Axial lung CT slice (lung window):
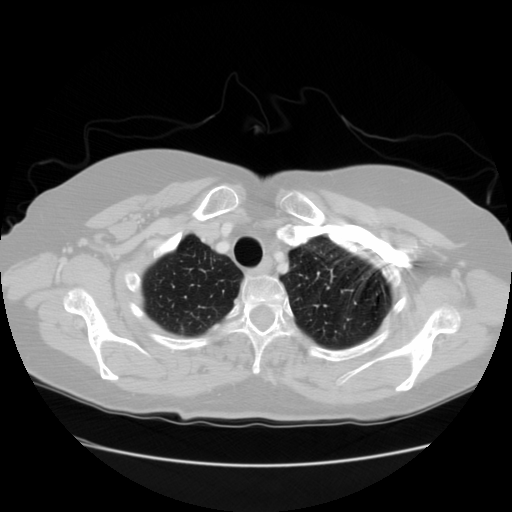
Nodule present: no